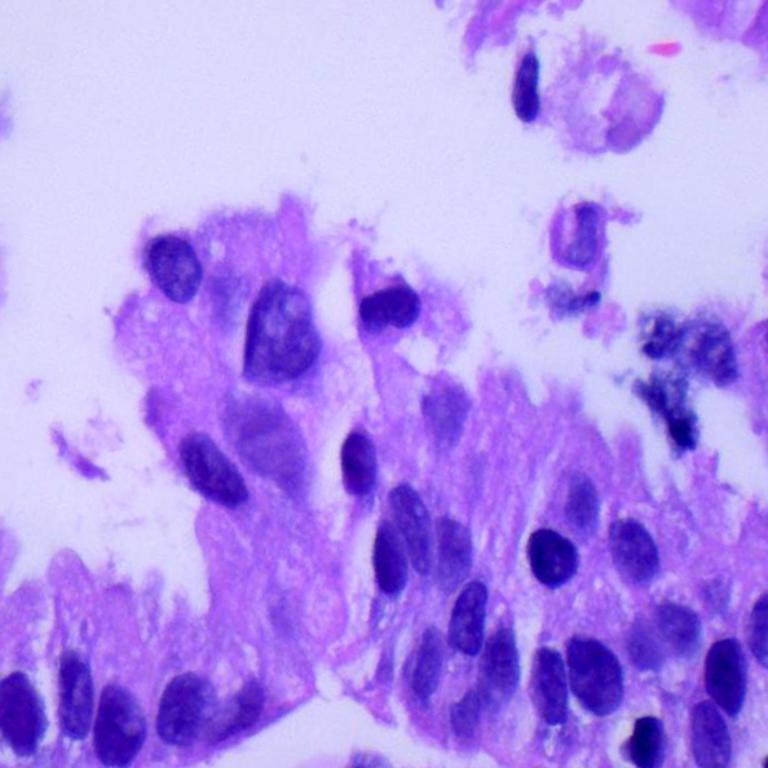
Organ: lung
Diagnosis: adenocarcinomas